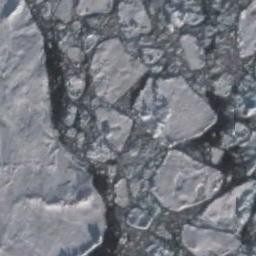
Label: sea_ice